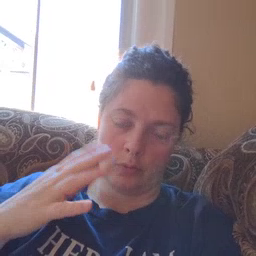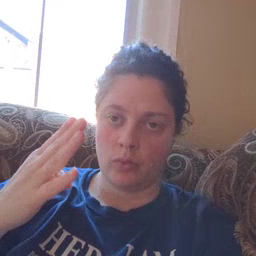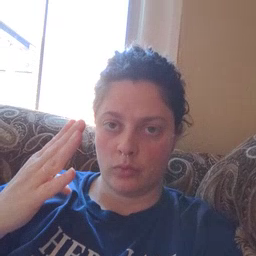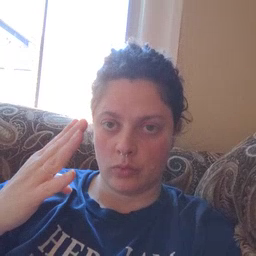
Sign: blue